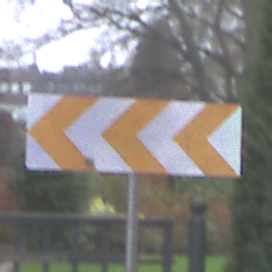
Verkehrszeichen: RichtungstafelnInKurvenGrossRechts
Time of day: Midday
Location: Outdoor (Urban)
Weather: Overcast
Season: NotSpecified
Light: Natural